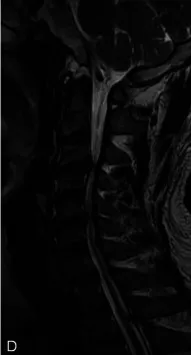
Axial MRI scans showed the L5/S1 disk protruding to the central right, leading to compression of the nerve root.
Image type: radiology (mri)